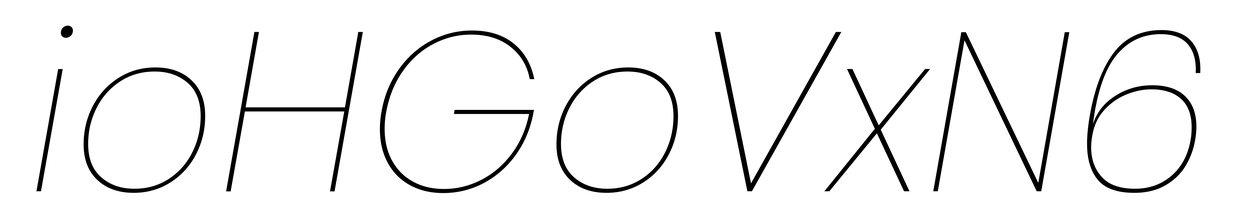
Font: Poppins-ThinItalic